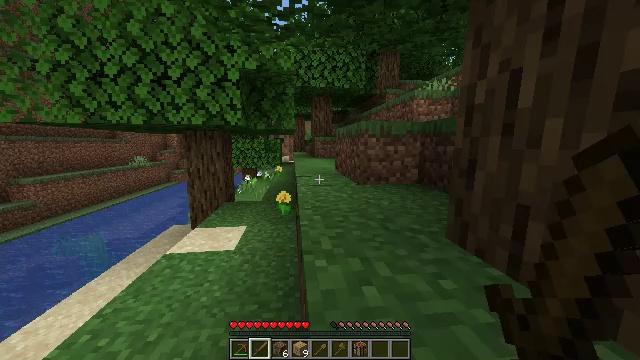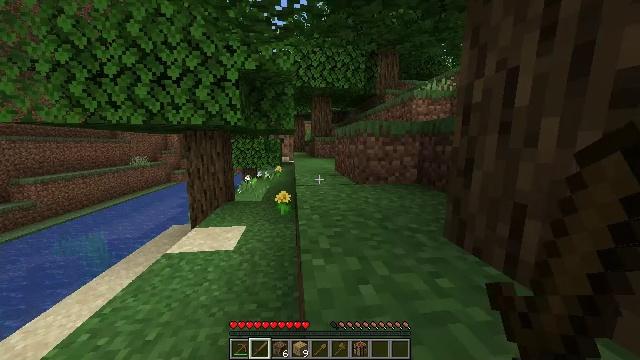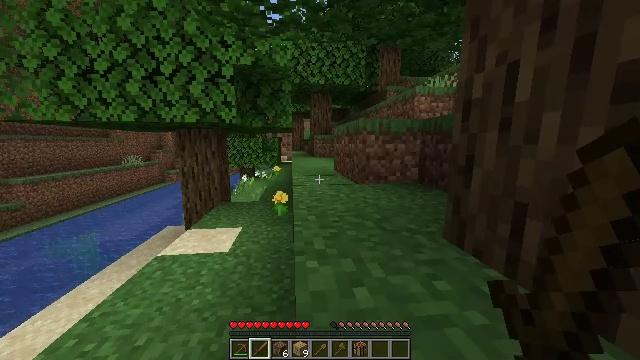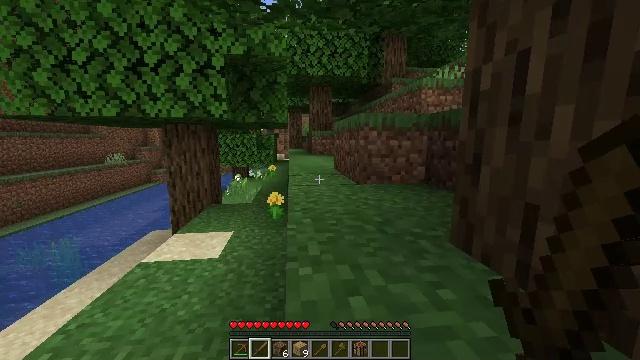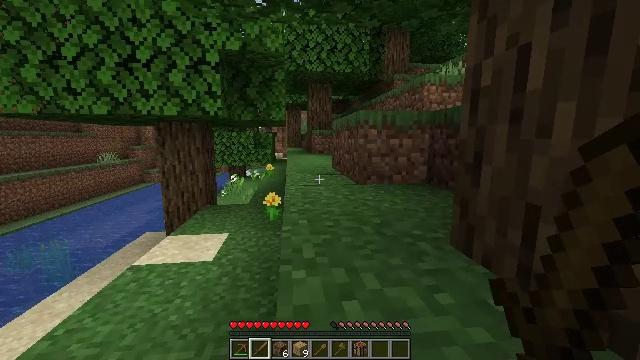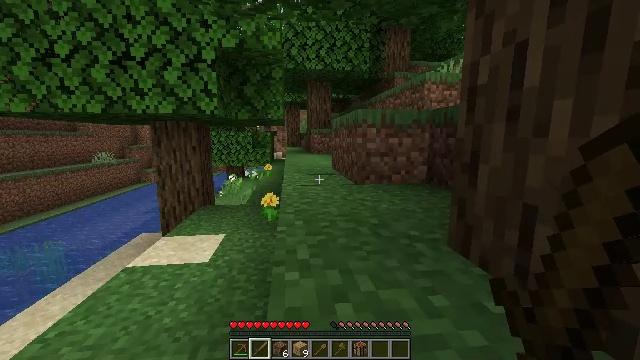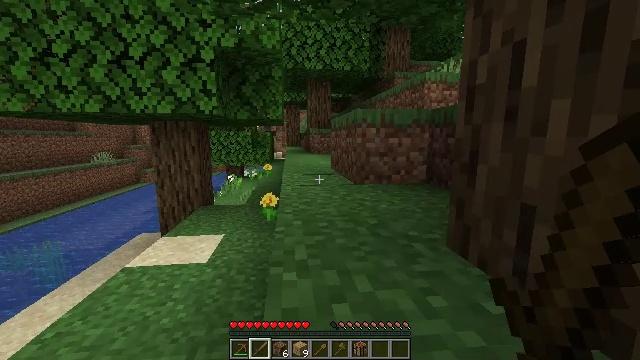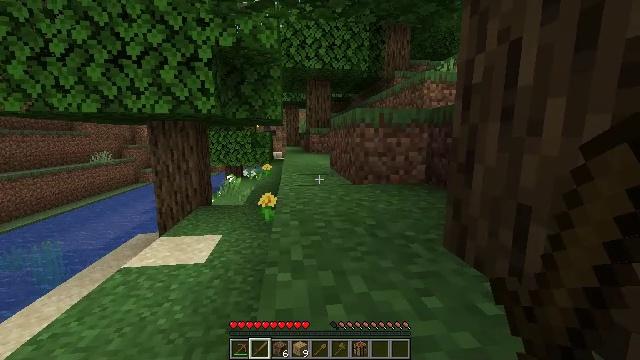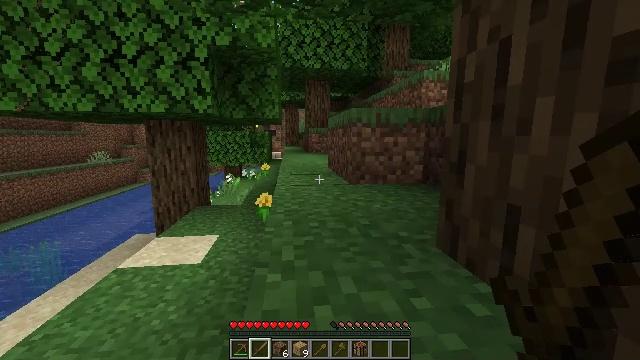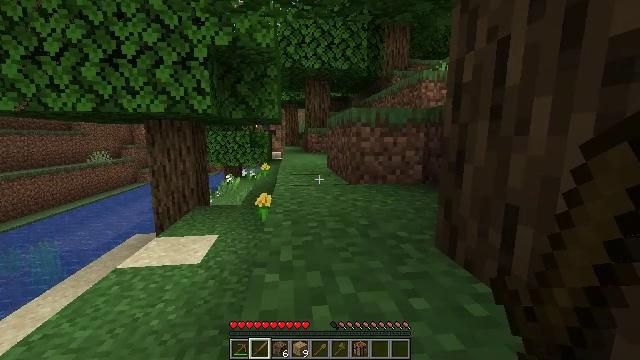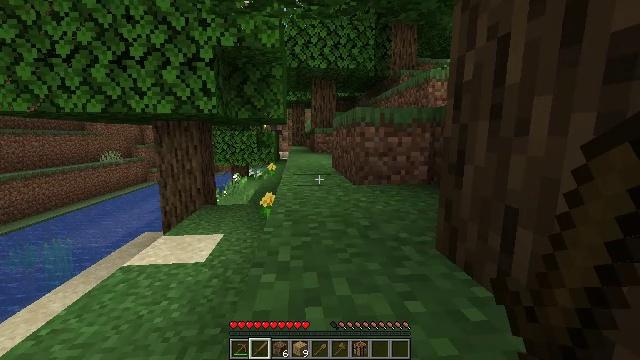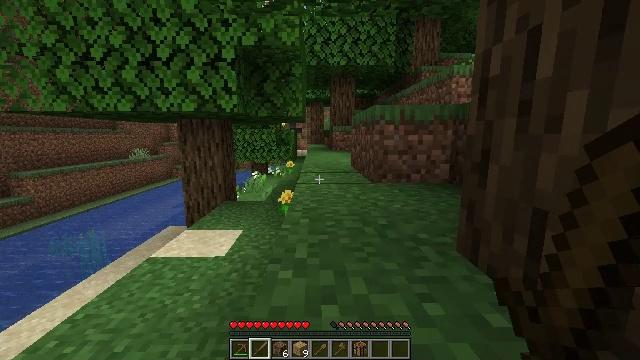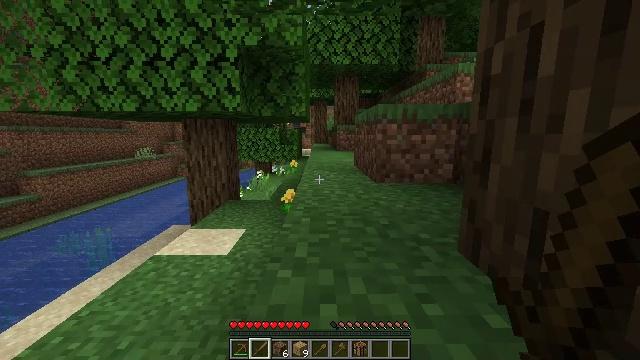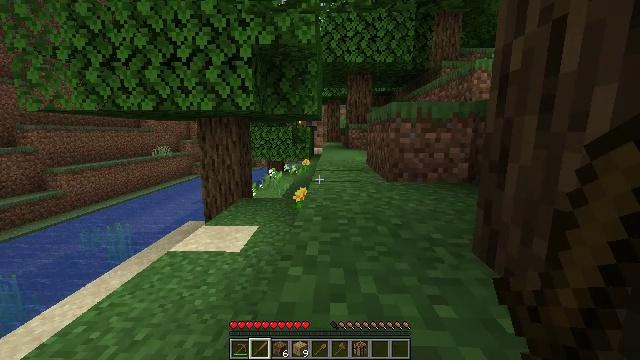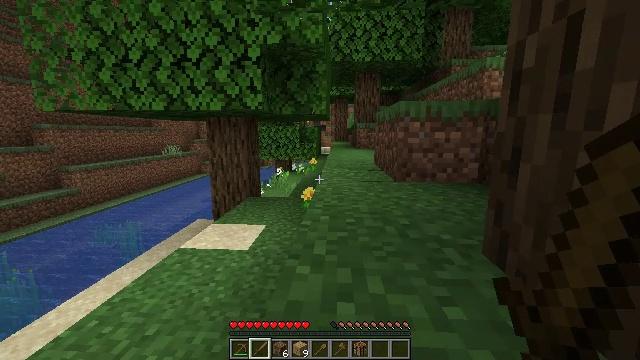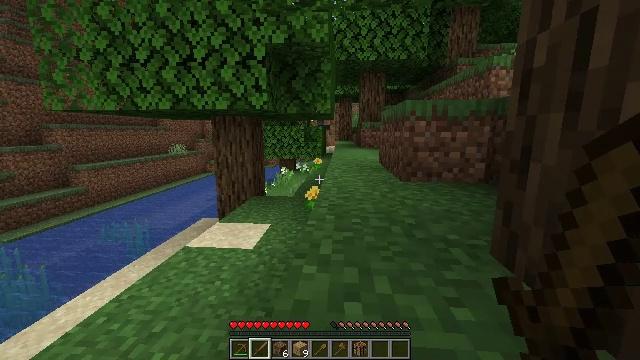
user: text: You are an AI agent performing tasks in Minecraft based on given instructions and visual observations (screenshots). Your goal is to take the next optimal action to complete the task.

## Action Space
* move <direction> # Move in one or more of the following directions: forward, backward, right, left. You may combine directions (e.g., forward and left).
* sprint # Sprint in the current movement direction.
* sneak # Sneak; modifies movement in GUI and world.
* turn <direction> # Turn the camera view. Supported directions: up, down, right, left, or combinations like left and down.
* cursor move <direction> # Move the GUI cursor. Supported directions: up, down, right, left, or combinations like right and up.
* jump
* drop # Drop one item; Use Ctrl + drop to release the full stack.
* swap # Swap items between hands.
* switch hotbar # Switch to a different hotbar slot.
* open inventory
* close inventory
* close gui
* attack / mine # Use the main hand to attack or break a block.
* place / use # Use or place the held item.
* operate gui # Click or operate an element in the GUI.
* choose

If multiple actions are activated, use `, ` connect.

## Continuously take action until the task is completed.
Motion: motion action
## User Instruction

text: Attack the ground to gather dirt.
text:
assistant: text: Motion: move forward, sprint
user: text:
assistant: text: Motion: move forward, sprint
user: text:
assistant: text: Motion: move forward, sprint
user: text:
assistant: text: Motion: move forward, sprint
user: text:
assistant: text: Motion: move forward, sprint
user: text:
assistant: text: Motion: move forward, sprint
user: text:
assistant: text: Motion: move forward, sprint
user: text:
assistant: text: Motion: move forward, sprint
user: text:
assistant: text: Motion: move forward, sprint
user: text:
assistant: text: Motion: move forward, sprint, turn left
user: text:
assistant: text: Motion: move forward, sprint, turn left
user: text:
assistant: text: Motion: move forward, sprint
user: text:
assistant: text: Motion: move forward, sprint, turn left
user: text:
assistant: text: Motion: move forward, sprint, turn left
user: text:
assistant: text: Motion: move forward, sprint
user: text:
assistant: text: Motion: move forward, sprint
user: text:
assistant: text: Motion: move forward, sprint
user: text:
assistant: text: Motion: move forward, sprint
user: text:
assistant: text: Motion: move forward, sprint
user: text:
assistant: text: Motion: move forward, sprint
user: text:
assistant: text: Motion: move forward, sprint
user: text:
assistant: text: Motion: move forward, sprint
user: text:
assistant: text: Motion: move forward, sprint, turn left
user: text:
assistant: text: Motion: move forward, sprint, turn left
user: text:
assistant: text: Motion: move forward, sprint
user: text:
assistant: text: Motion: move forward, sprint
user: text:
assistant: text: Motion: move forward, sprint
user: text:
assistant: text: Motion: move forward, sprint
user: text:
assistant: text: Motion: move forward, sprint
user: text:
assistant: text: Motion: move forward, sprint